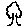
Label: tree